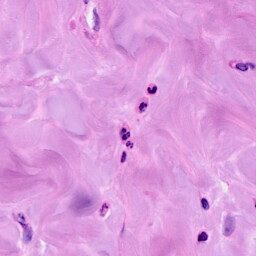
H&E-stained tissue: Breast